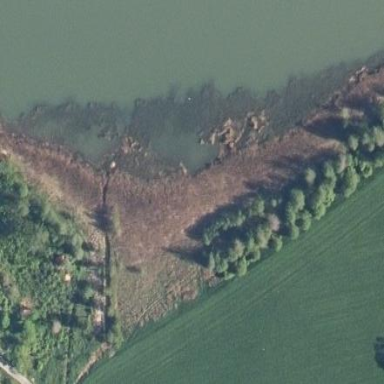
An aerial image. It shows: Reedbed in wetland area.